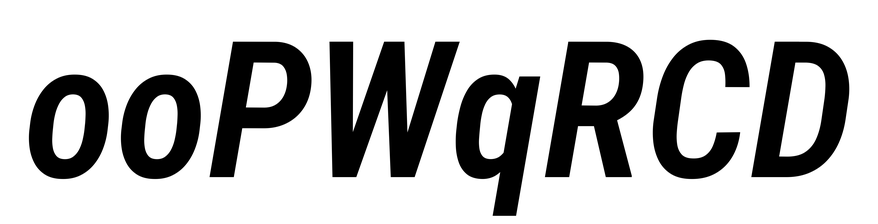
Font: Roboto-Italic_Condensed_SemiBold_Italic